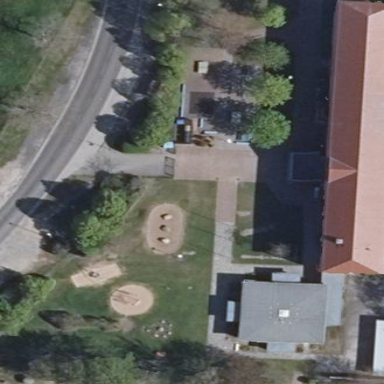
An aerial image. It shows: School.